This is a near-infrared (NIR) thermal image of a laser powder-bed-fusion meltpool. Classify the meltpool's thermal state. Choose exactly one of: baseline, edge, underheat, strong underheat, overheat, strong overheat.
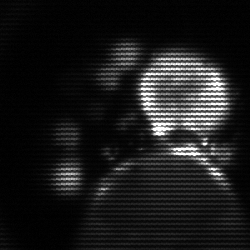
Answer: baseline